Question: On Android, when I touch the screen during a long function (required time > 30 sec) 15sec after the click, a message "Application isn't responding" appears.
I don't want to see it.

I did a test project, with 2 buttons and a function "LongProcess" for simulate a long process (it's just a sleep of 30 sec). My first button "LaunchFunction" just call the function. My second button "LaunchThread", launch a Thread who will execute my "LongProcess".
In the first case I have my problem but in the second case it works perfectly (the message will never appears because my main form is not waiting).
However, I have to wait the end of "LongProcess" (therefore the end of the Thread) because I have to do others things after it who need the result of the "LongProcess". So I tried to wait my Thread with many methods. I tried with the "WaitFor" of TThread Class but it repeat the initial problem. I tried also with a simple "while".
'''
while not fThread.Finished do
begin
Sleep(500);
end;
'''
But it's the same, if i touch the screen the popup will appears again.
Critical Section instead of the "while" or the "Thread.WaitFor" did exactly the same.
So I tried to update the GUI in my "while" for show to Android that the application is working.
'''
while not fThread.Finished do
begin
Sleep(100);
Label_Test.Text := 'Msg' + IntToStr(i);
Inc(i);
Application.ProcessMessages;
end;
'''
I see my label value change, if I touch the screen nothings change. 15sec later I will have the popup (but I will still see my label be updated on the background).
Someone have an idea ? Maybe can we disable event during a long process (so the click will not be in the queue so he should not be considered like "not responding" after 15 sec). Application.ProcessMessage don't seems works about that on Android.
Or maybe something in the Android API exists for say to the OS we are not inactive ?
For finish, if I click on "Wait" the application will work perfectly. If I don't touch the screen also (w/o thread too, until I don't touch the screen), but I see so many user click on "OK" like a robot (this close the application ofc...). Ty for your futur help
ps : I tried to replace the thread by a timer because I saw it on a forum, but it changed nothings.
ps2 : Here a .zip or the demo project <URL>
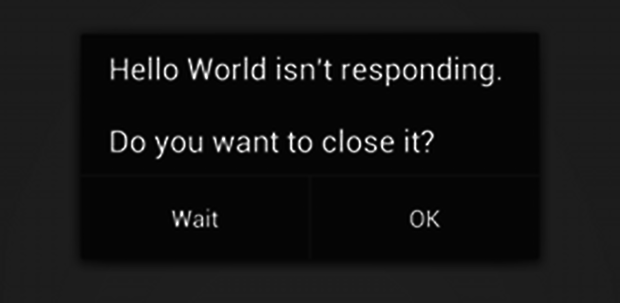
Answer: If you block the main thread for too long, you will get an ANR. There's no way around it. Don't try to make your app wait. Just initiate your "other things" at the end of the LongProcess in the separate thread.
What you can try is use a Timer to operate it, but that will just be a very stupid thing to do, Android is overall slow, but this is your mistake. There really isnt a way around it with the way you are trying. You can try and declare an OnTerminate event for the thread to notify the main thread that the work is completed or find a different way without Sleep()